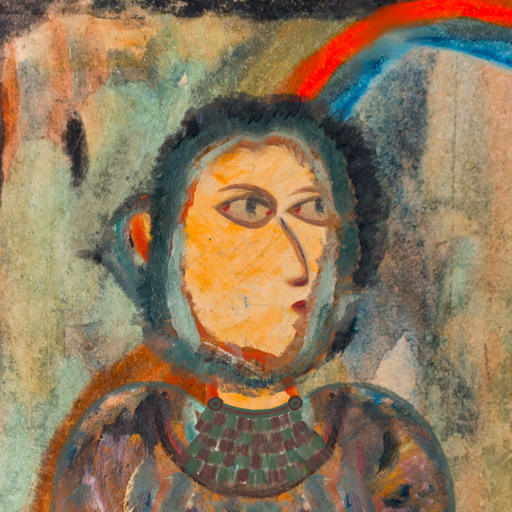
Background: Childish, Head And Neck Side: Experience, Face Side: GypsyMother, Bust: Boggyland, Hair Side: Boggyland, Head Accessory: Blank, Second Necklace: After_Raid, Necklace: Blank, Baby: Blank